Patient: sex F, age 68
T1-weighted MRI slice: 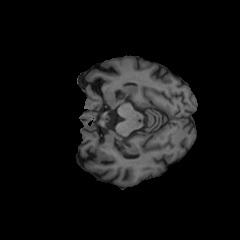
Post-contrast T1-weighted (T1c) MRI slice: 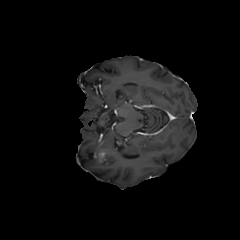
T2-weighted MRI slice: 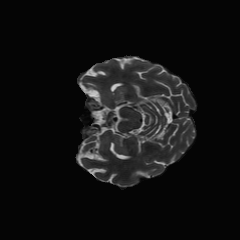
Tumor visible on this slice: yes
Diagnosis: Glioblastoma, IDH-wildtype
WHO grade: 4